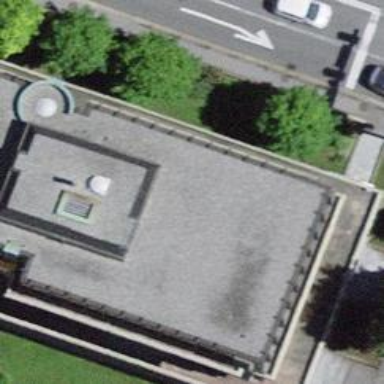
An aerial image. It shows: Office building.